Question: I have a view controller instance created with 'instantiateViewControllerWithIdentifier' like this:
'''
TBSCTestController* testController = [self.storyboard instantiateViewControllerWithIdentifier: @"OTP"];
'''
'TBSCTestController' has an 'IBOutlet' property named 'label' which is hooked up with a label in the storyboard:

I want to modify the text of 'label' using this code but nothing changes:
'''
testController.label.text = @"newText";
[self.view addSubview: testController.view];
'''
The 'testController' is a valid instance but the 'label' is nil.
What did i miss?
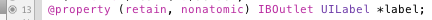
Answer: Your 'UILabel' is 'nil' because you have instantiated your controller but it didn't load its view. The view hierarchy of the controller is loaded the first time you ask for access to its view. So, as @lnafziger suggested (though it matter for this exact reason) if you switch the two lines it will work. So:
'''
[self.view addSubview: testController.view];
testController.label.text = @"newText";
'''
As an example to illustrate this point, even this one would work:
'''
// Just an example. There is no need to do it like this...
UIView *aView = testController.view;
testController.label.text = @"newText";
[self.view addSubview: testController.view];
'''
Or this one:
'''
[testController loadView];
testController.label.text = @"newText";
[self.view addSubview: testController.view];
'''